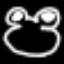
Label: frog